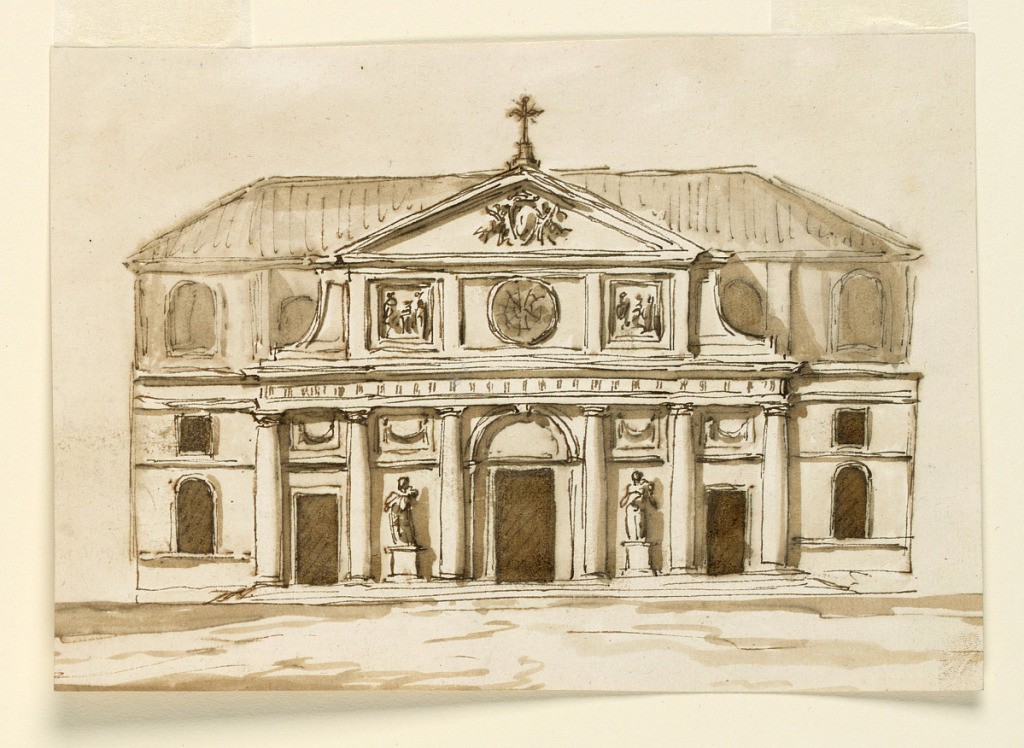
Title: Elevation of a church
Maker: Giuseppe Barberi, Italian, 1746–1809
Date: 1796
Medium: Pen and brown ink, brush and brown wash on off-white laid paper
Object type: Drawing
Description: A variation of 1938-88-1228, main design. The main differences are: high arched windows and square ones are in the two stories of the lateral sections. The attic is divided into three panels; the lateral ones showing reliefs. Beside and behind the pediment are shown the upper receding parts of the wall of the nave of the apse and the roof.